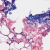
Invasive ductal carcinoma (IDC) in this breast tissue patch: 0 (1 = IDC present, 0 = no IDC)